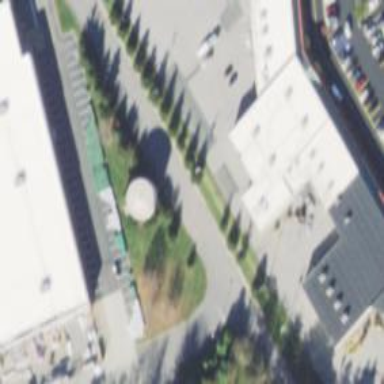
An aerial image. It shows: Storage tank that is man-made.